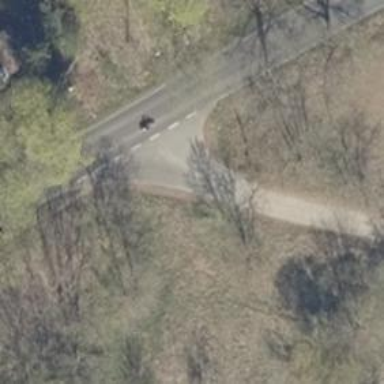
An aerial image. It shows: Service road with asphalt surface and grade1 tracktype.